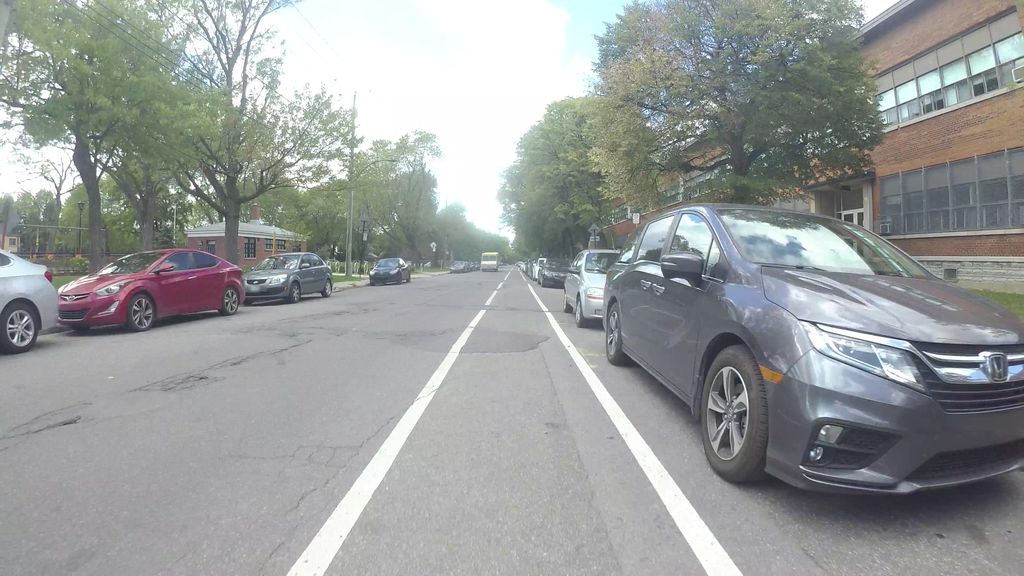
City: montreal